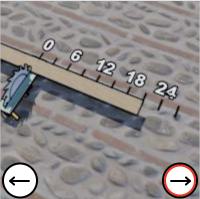
Task: length
Answer: 21
First scale value: 6.0